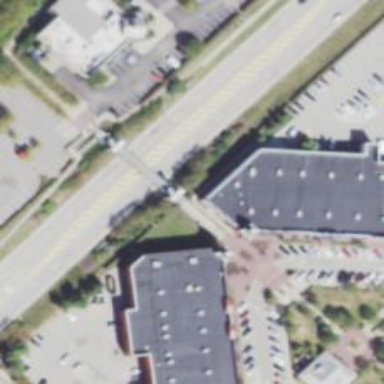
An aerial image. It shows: Left sidewalk along asphalt tertiary road.